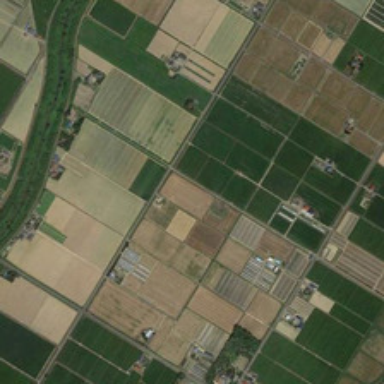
Many pieces of farmlands and small buildings are together .